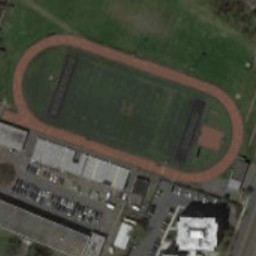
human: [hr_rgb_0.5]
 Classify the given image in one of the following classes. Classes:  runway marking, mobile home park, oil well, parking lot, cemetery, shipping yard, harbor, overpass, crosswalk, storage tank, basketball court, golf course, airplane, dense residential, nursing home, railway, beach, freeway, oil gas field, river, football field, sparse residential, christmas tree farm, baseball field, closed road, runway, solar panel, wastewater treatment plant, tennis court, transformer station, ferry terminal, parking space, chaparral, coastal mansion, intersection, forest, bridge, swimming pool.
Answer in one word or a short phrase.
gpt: football field